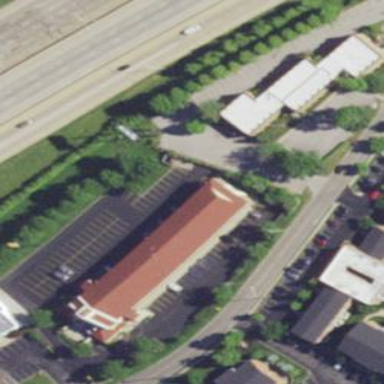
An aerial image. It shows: Building that is motel.